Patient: sex M, age 22
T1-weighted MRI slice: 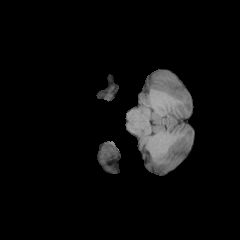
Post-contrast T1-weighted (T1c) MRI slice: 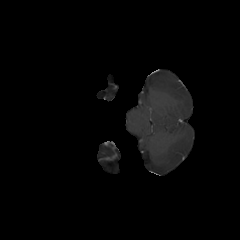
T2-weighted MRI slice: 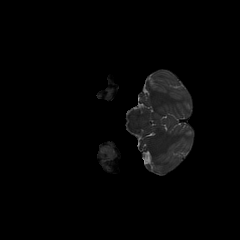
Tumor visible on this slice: no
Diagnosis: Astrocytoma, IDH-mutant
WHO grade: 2